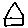
Label: house